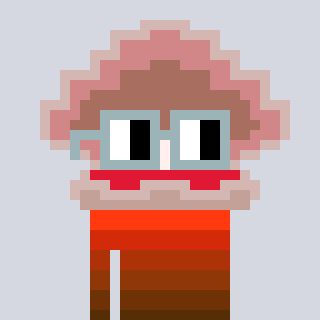
a pixel art character with square dark gray glasses, a oyster-shaped head and a hotbrown-colored body on a cool background